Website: lowes
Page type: account-selection
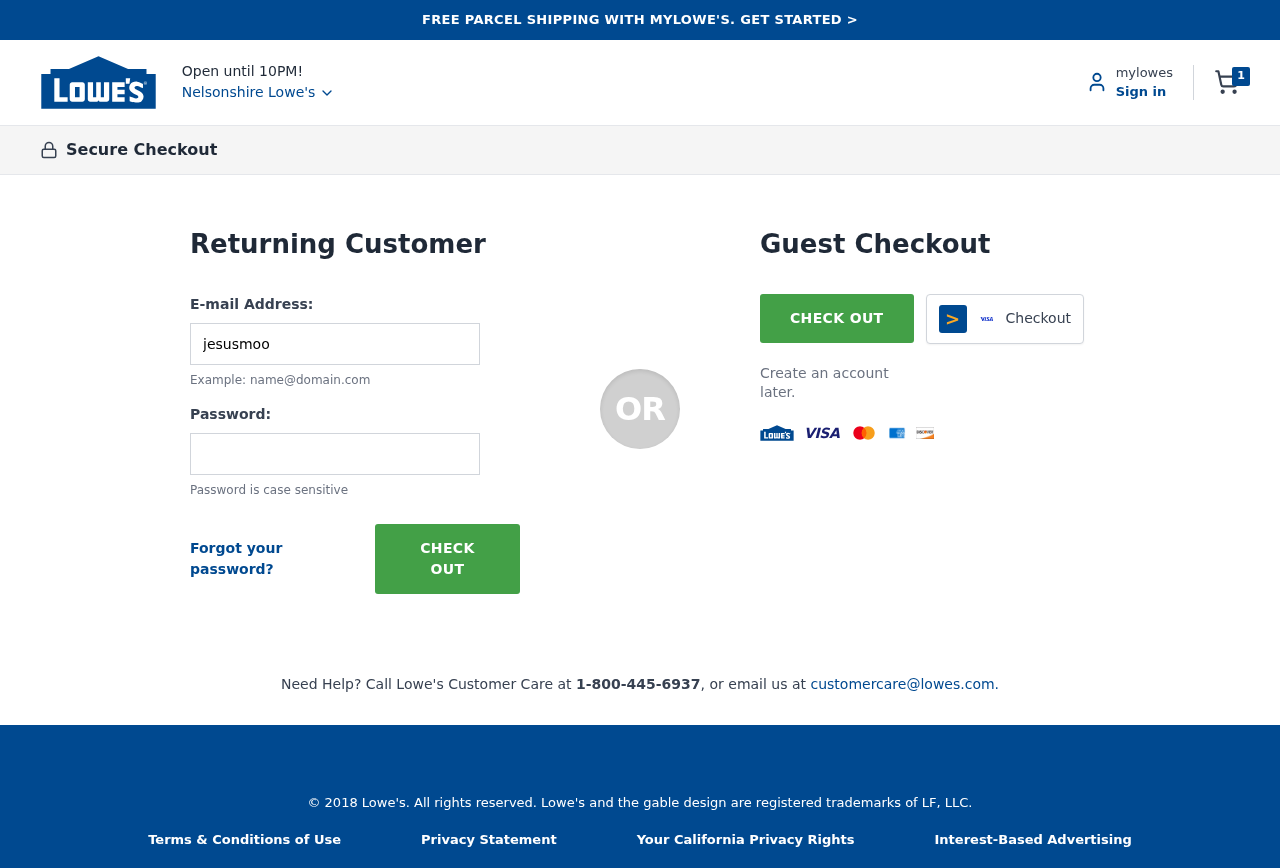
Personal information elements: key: PII_CITY
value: Nelsonshire Lowe's
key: PII_LOGIN_USERNAME
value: jesusmoore65
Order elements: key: ORDER_NUM_ITEMS
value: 1